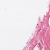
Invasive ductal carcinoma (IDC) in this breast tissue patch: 0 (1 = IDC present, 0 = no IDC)